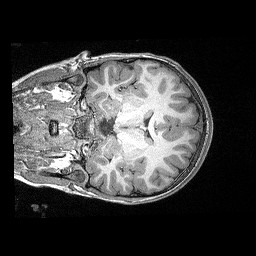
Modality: T1w
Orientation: coronal
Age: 13
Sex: male
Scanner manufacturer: siemens
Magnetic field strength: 3 T
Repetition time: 2.4 s
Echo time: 0.00308 s